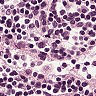
Metastatic tissue present: no